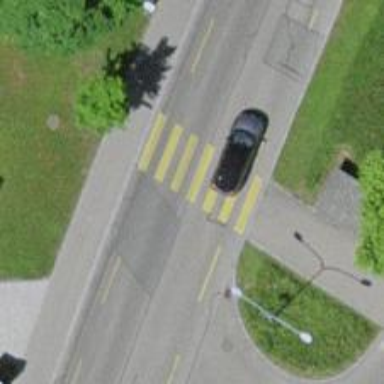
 featuring cycle lane and sidewalk on the left."